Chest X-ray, PA view. Patient: 63 years old, sex F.
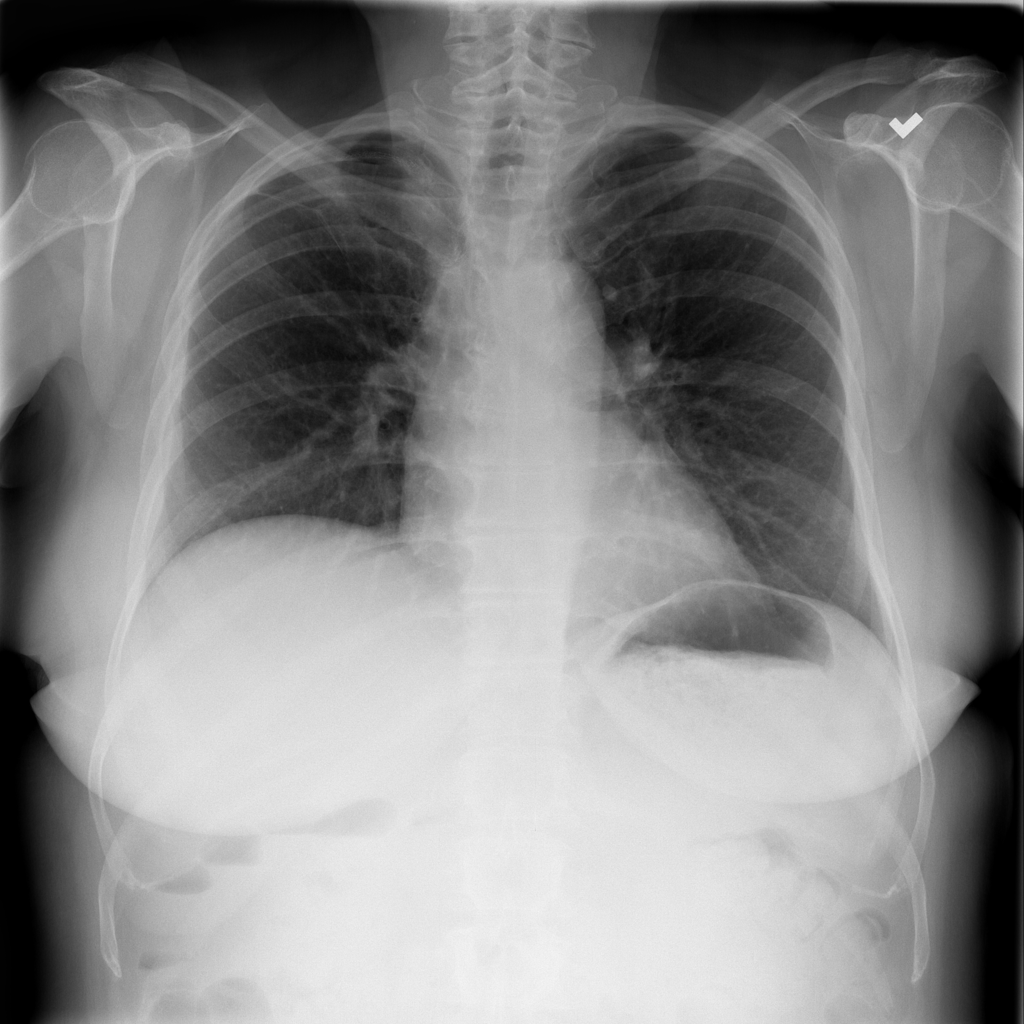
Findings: Consolidation